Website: lowes
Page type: stored-credit-cards
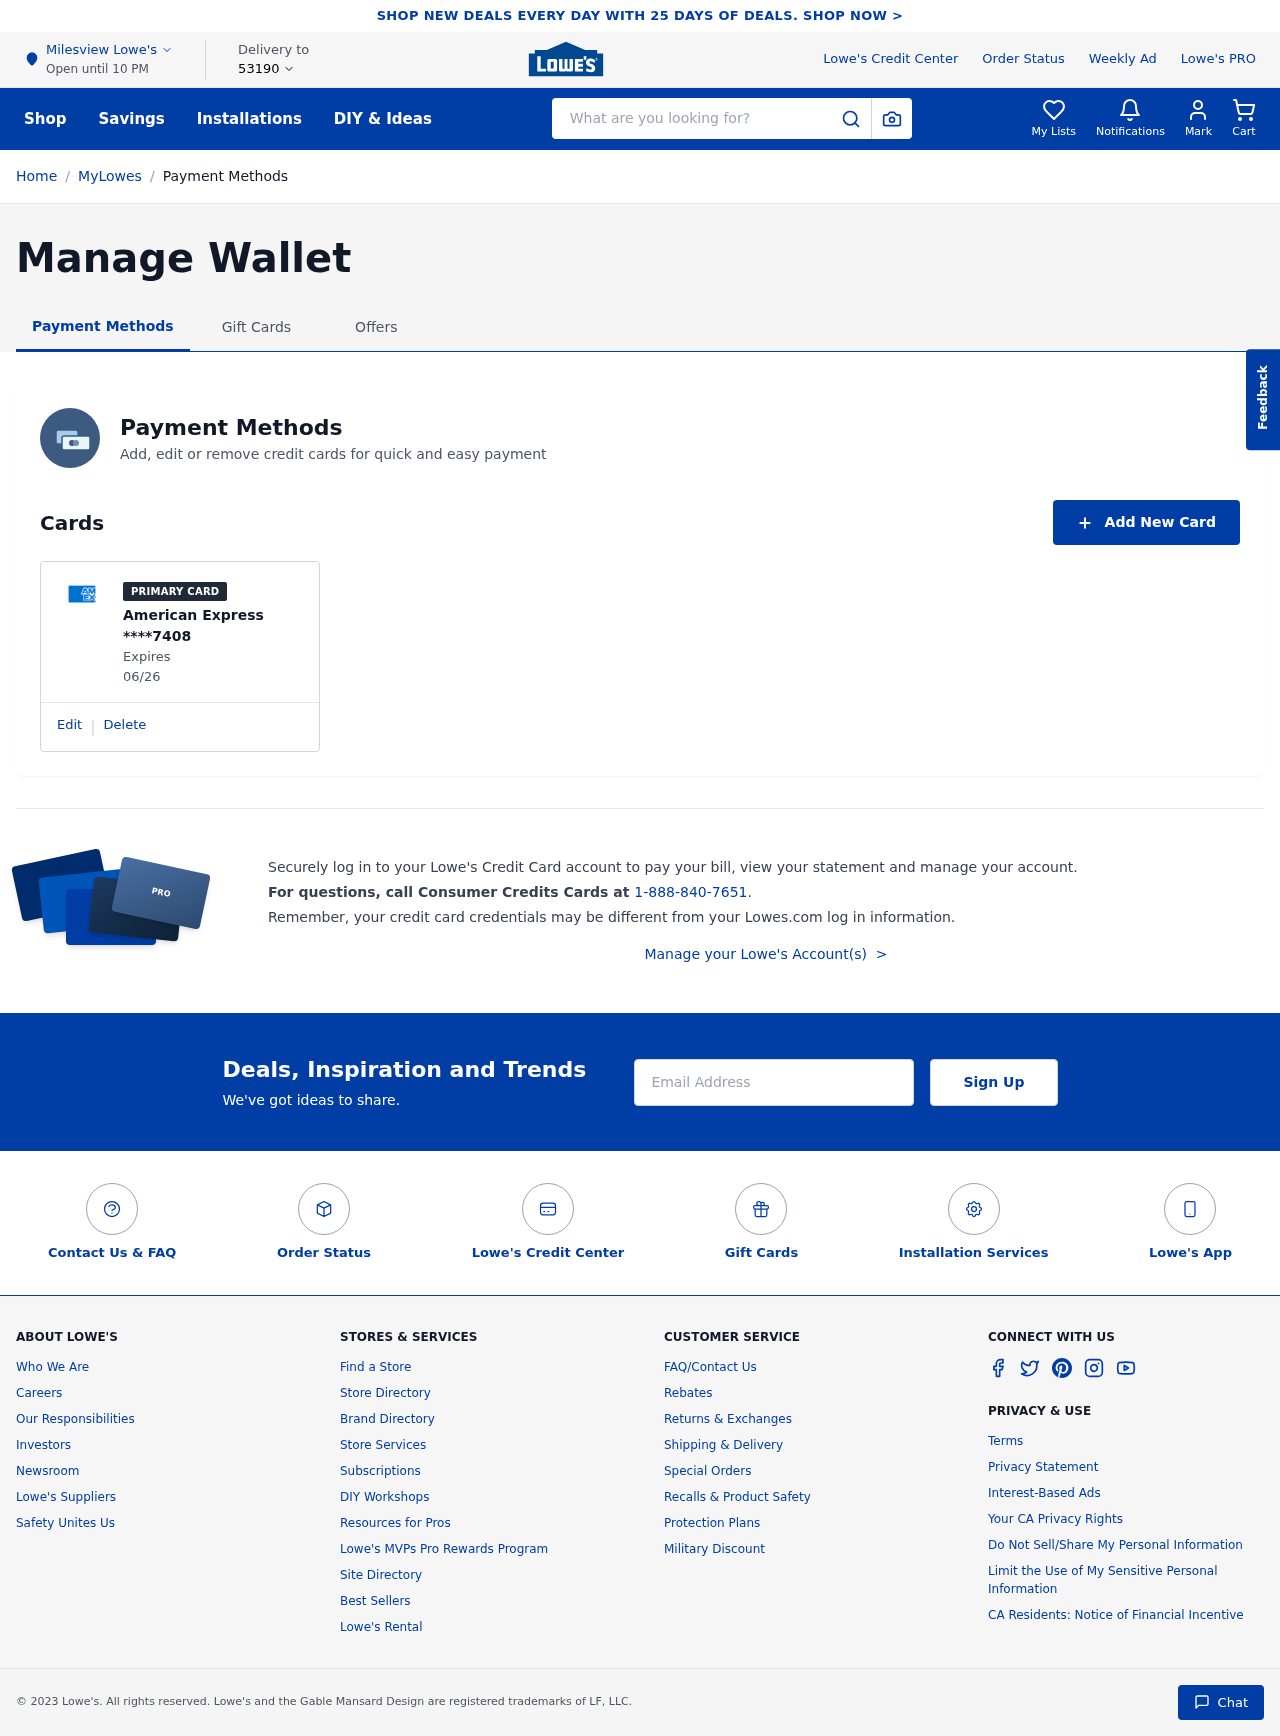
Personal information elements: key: PII_CARD_EXPIRY
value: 06/26
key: PII_CARD_LAST4
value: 7408
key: PII_CARD_TYPE
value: American Express
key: PII_CITY
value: Milesview
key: PII_EMAIL
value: marksoto@hotmail.com
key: PII_FIRSTNAME
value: Mark
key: PII_POSTCODE
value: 53190
Search elements: key: HEADER_SEARCH
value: What are you looking for?